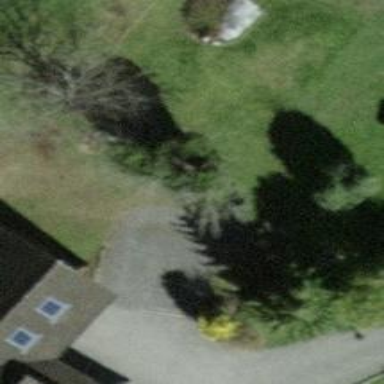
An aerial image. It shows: Single tag "natural: tree."